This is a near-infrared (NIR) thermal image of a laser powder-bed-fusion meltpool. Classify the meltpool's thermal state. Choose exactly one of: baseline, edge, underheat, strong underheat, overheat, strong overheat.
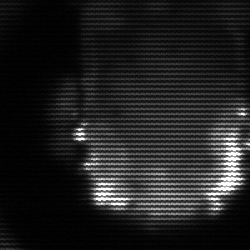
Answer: baseline